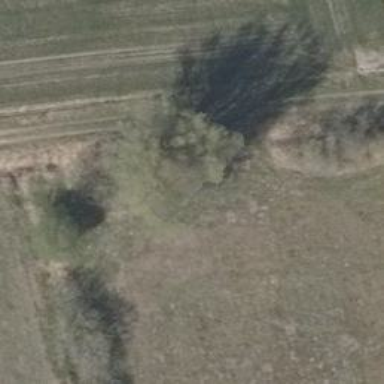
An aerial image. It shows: Deciduous broadleaved tree.